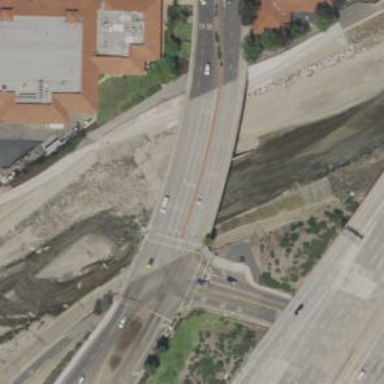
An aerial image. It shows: Secondary road crossing bridge.